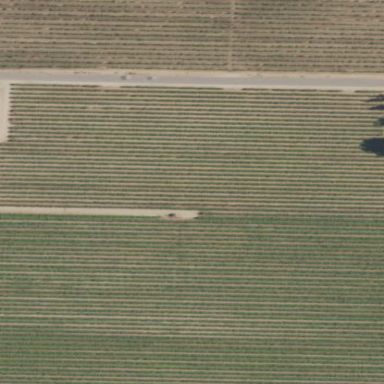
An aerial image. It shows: Vineyard growing grapes.